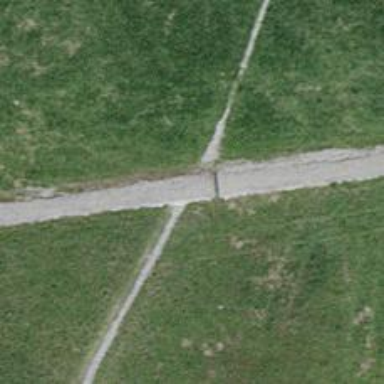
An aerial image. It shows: Compacted footway.